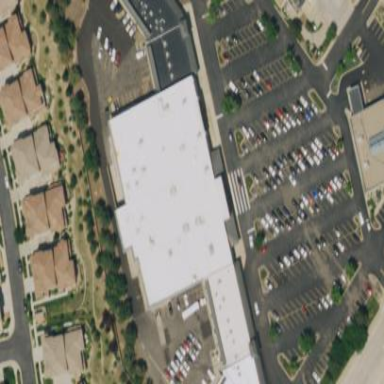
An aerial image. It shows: Retail building.